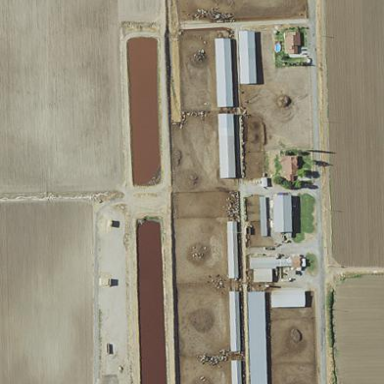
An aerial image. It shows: Farmyard area.